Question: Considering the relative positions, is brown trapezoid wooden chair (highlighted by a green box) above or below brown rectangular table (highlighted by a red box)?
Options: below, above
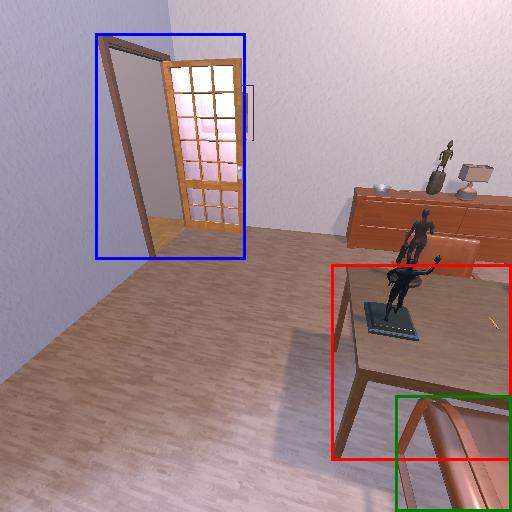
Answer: below